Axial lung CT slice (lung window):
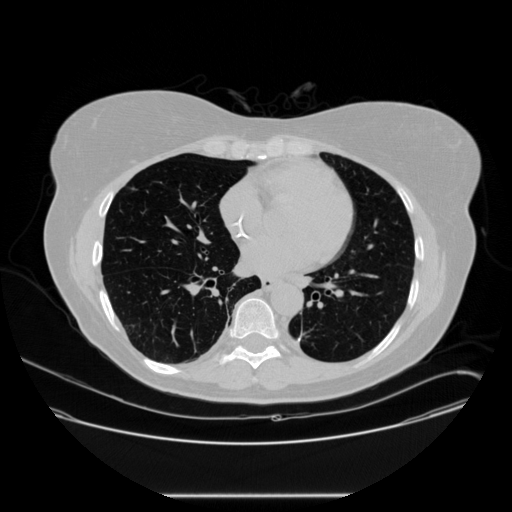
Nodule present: no